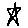
Label: star